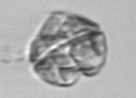
Label: Karenia